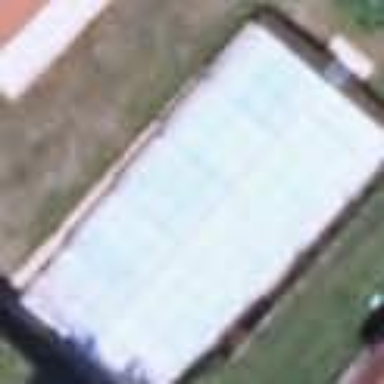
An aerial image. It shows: Swimming pool located in leisure land.